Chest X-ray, PA view. Patient: 47 years old, sex F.
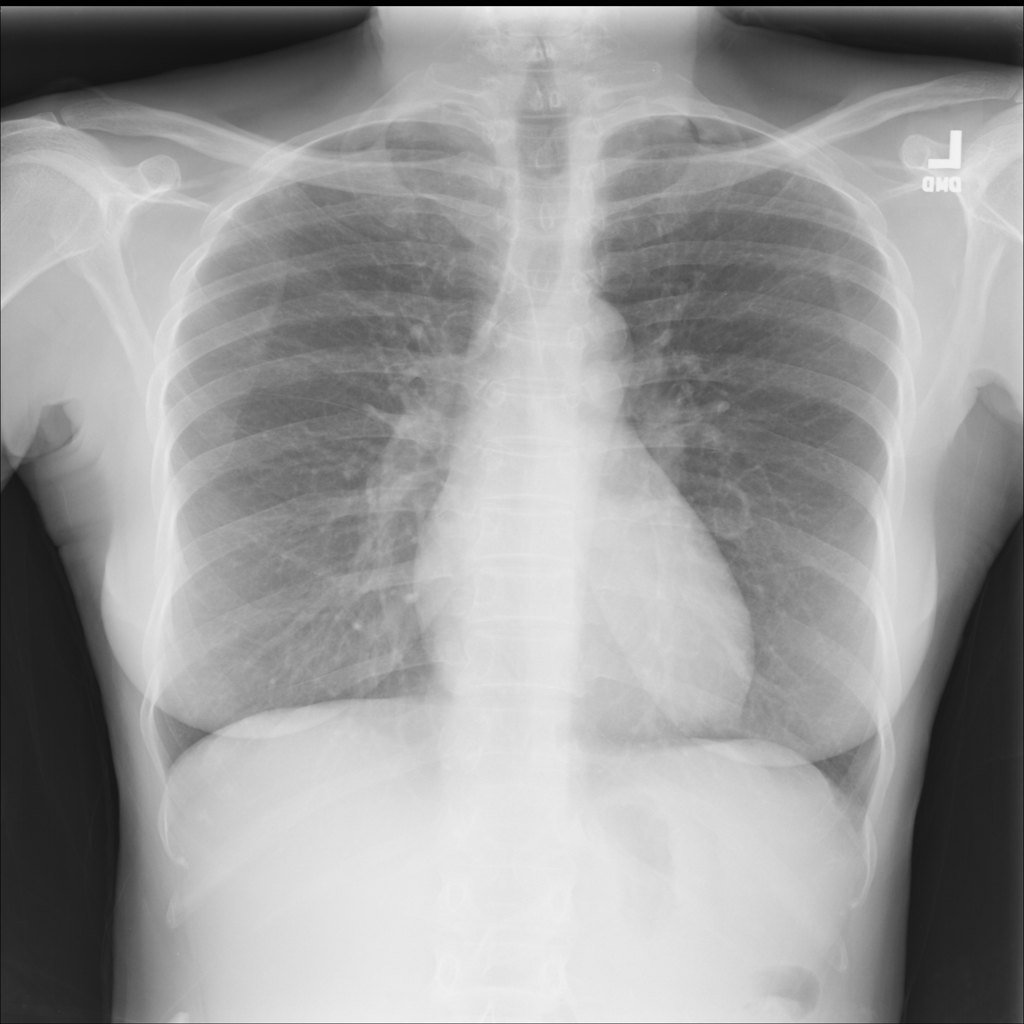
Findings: No Finding